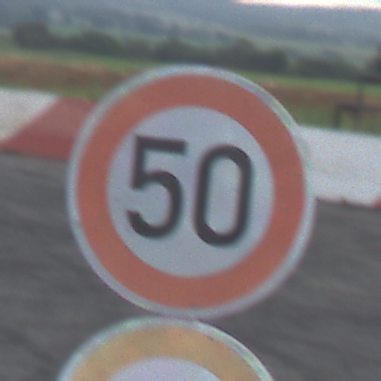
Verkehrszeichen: Geschwindigkeit50
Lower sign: VerbotUeberholenEinspurigeFahrzeuge
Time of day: MorningAfternoon
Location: Outdoor (RoadRail)
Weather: PartlyCloudy
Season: NotSpecified
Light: Natural